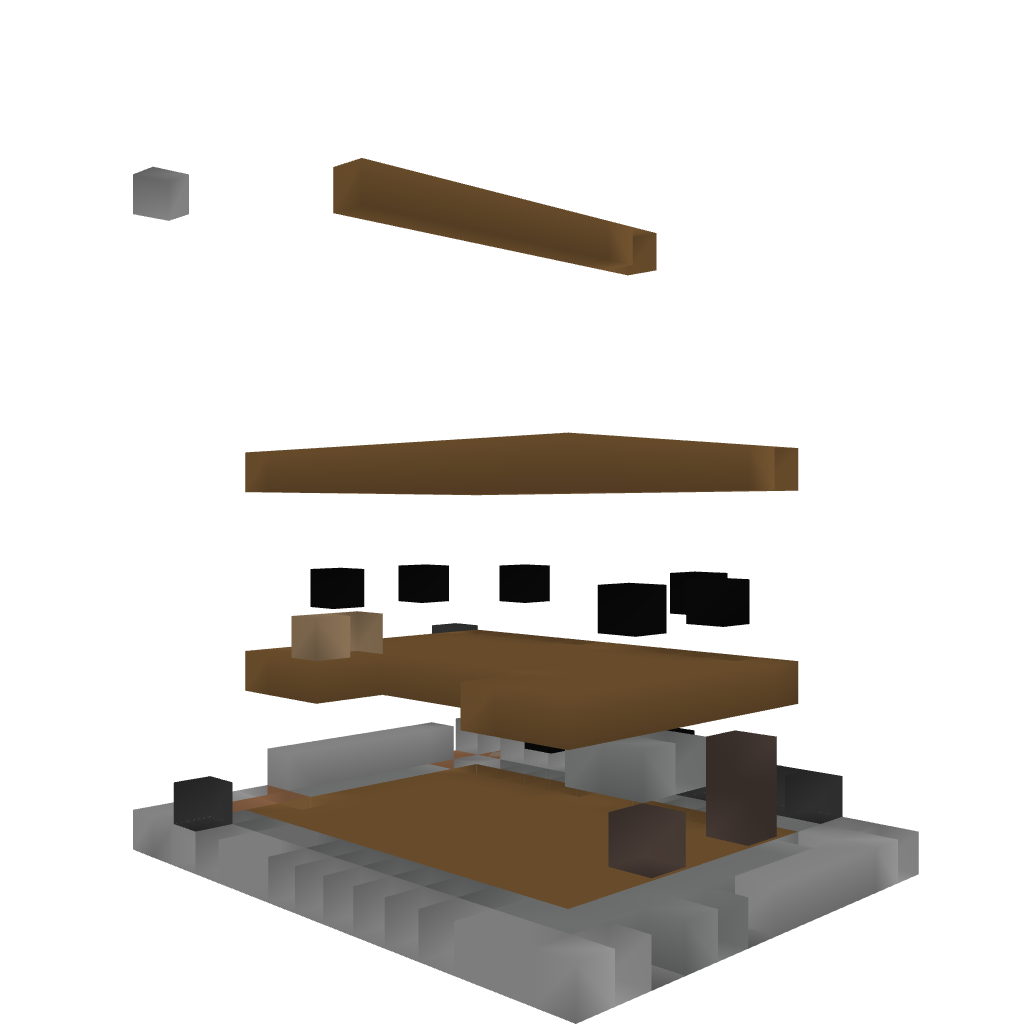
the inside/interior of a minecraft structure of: Medieval Style House